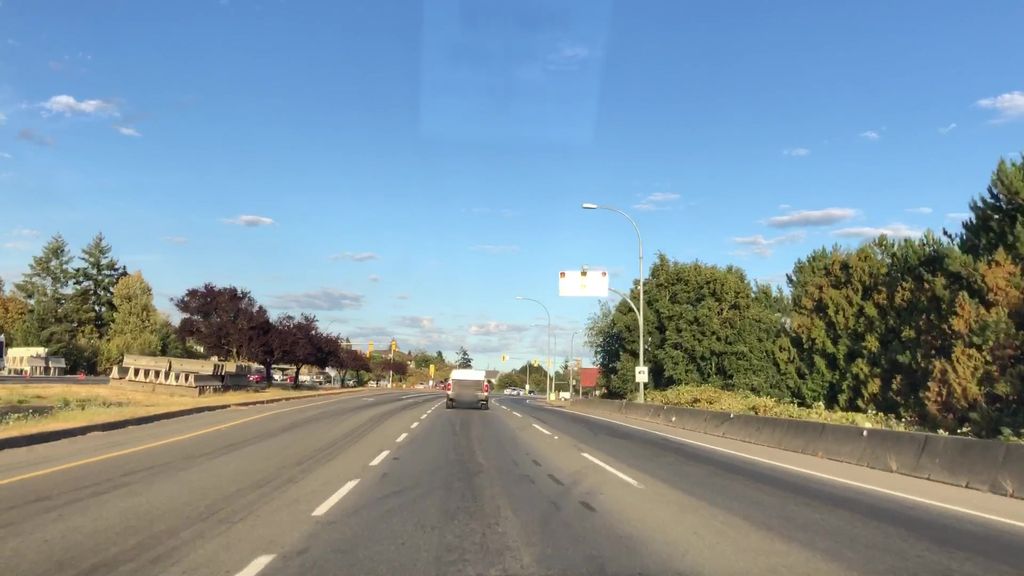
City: victoria